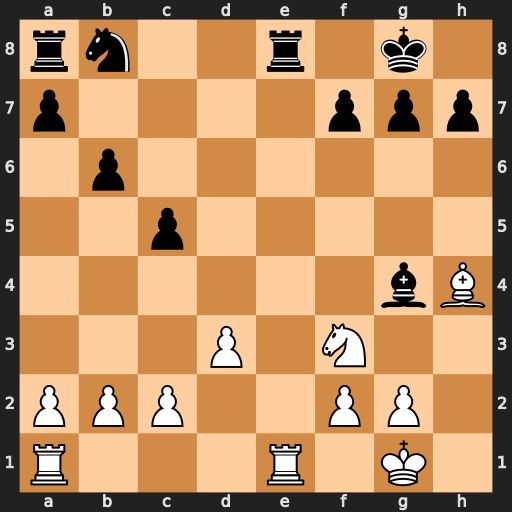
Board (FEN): rn2r1k1/p4ppp/1p6/2p5/6bB/3P1N2/PPP2PP1/R3R1K1
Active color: w
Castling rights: -
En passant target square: -
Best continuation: Rxe8#